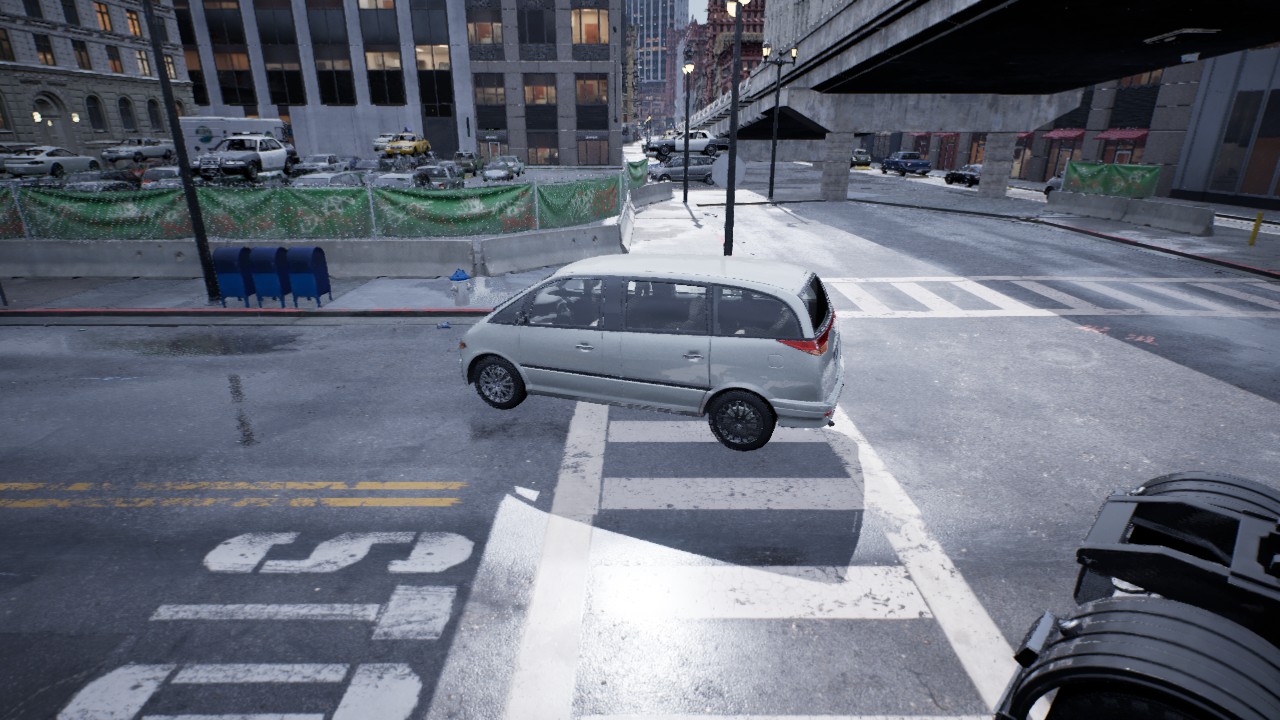
Venue: intersection
Lighting: overcast
Vehicle rig: minivan